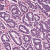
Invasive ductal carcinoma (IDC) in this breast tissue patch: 1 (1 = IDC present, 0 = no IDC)